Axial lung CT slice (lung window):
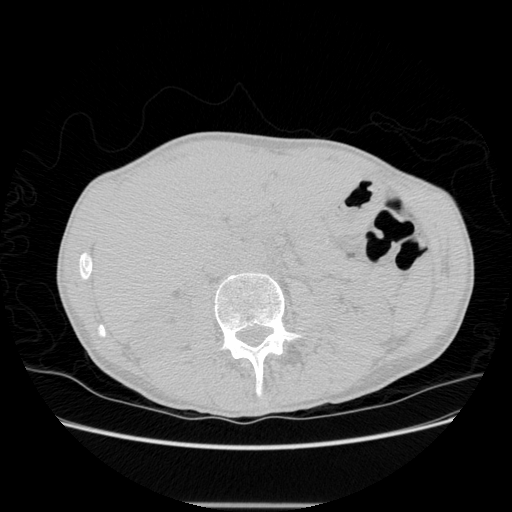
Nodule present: no